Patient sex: M
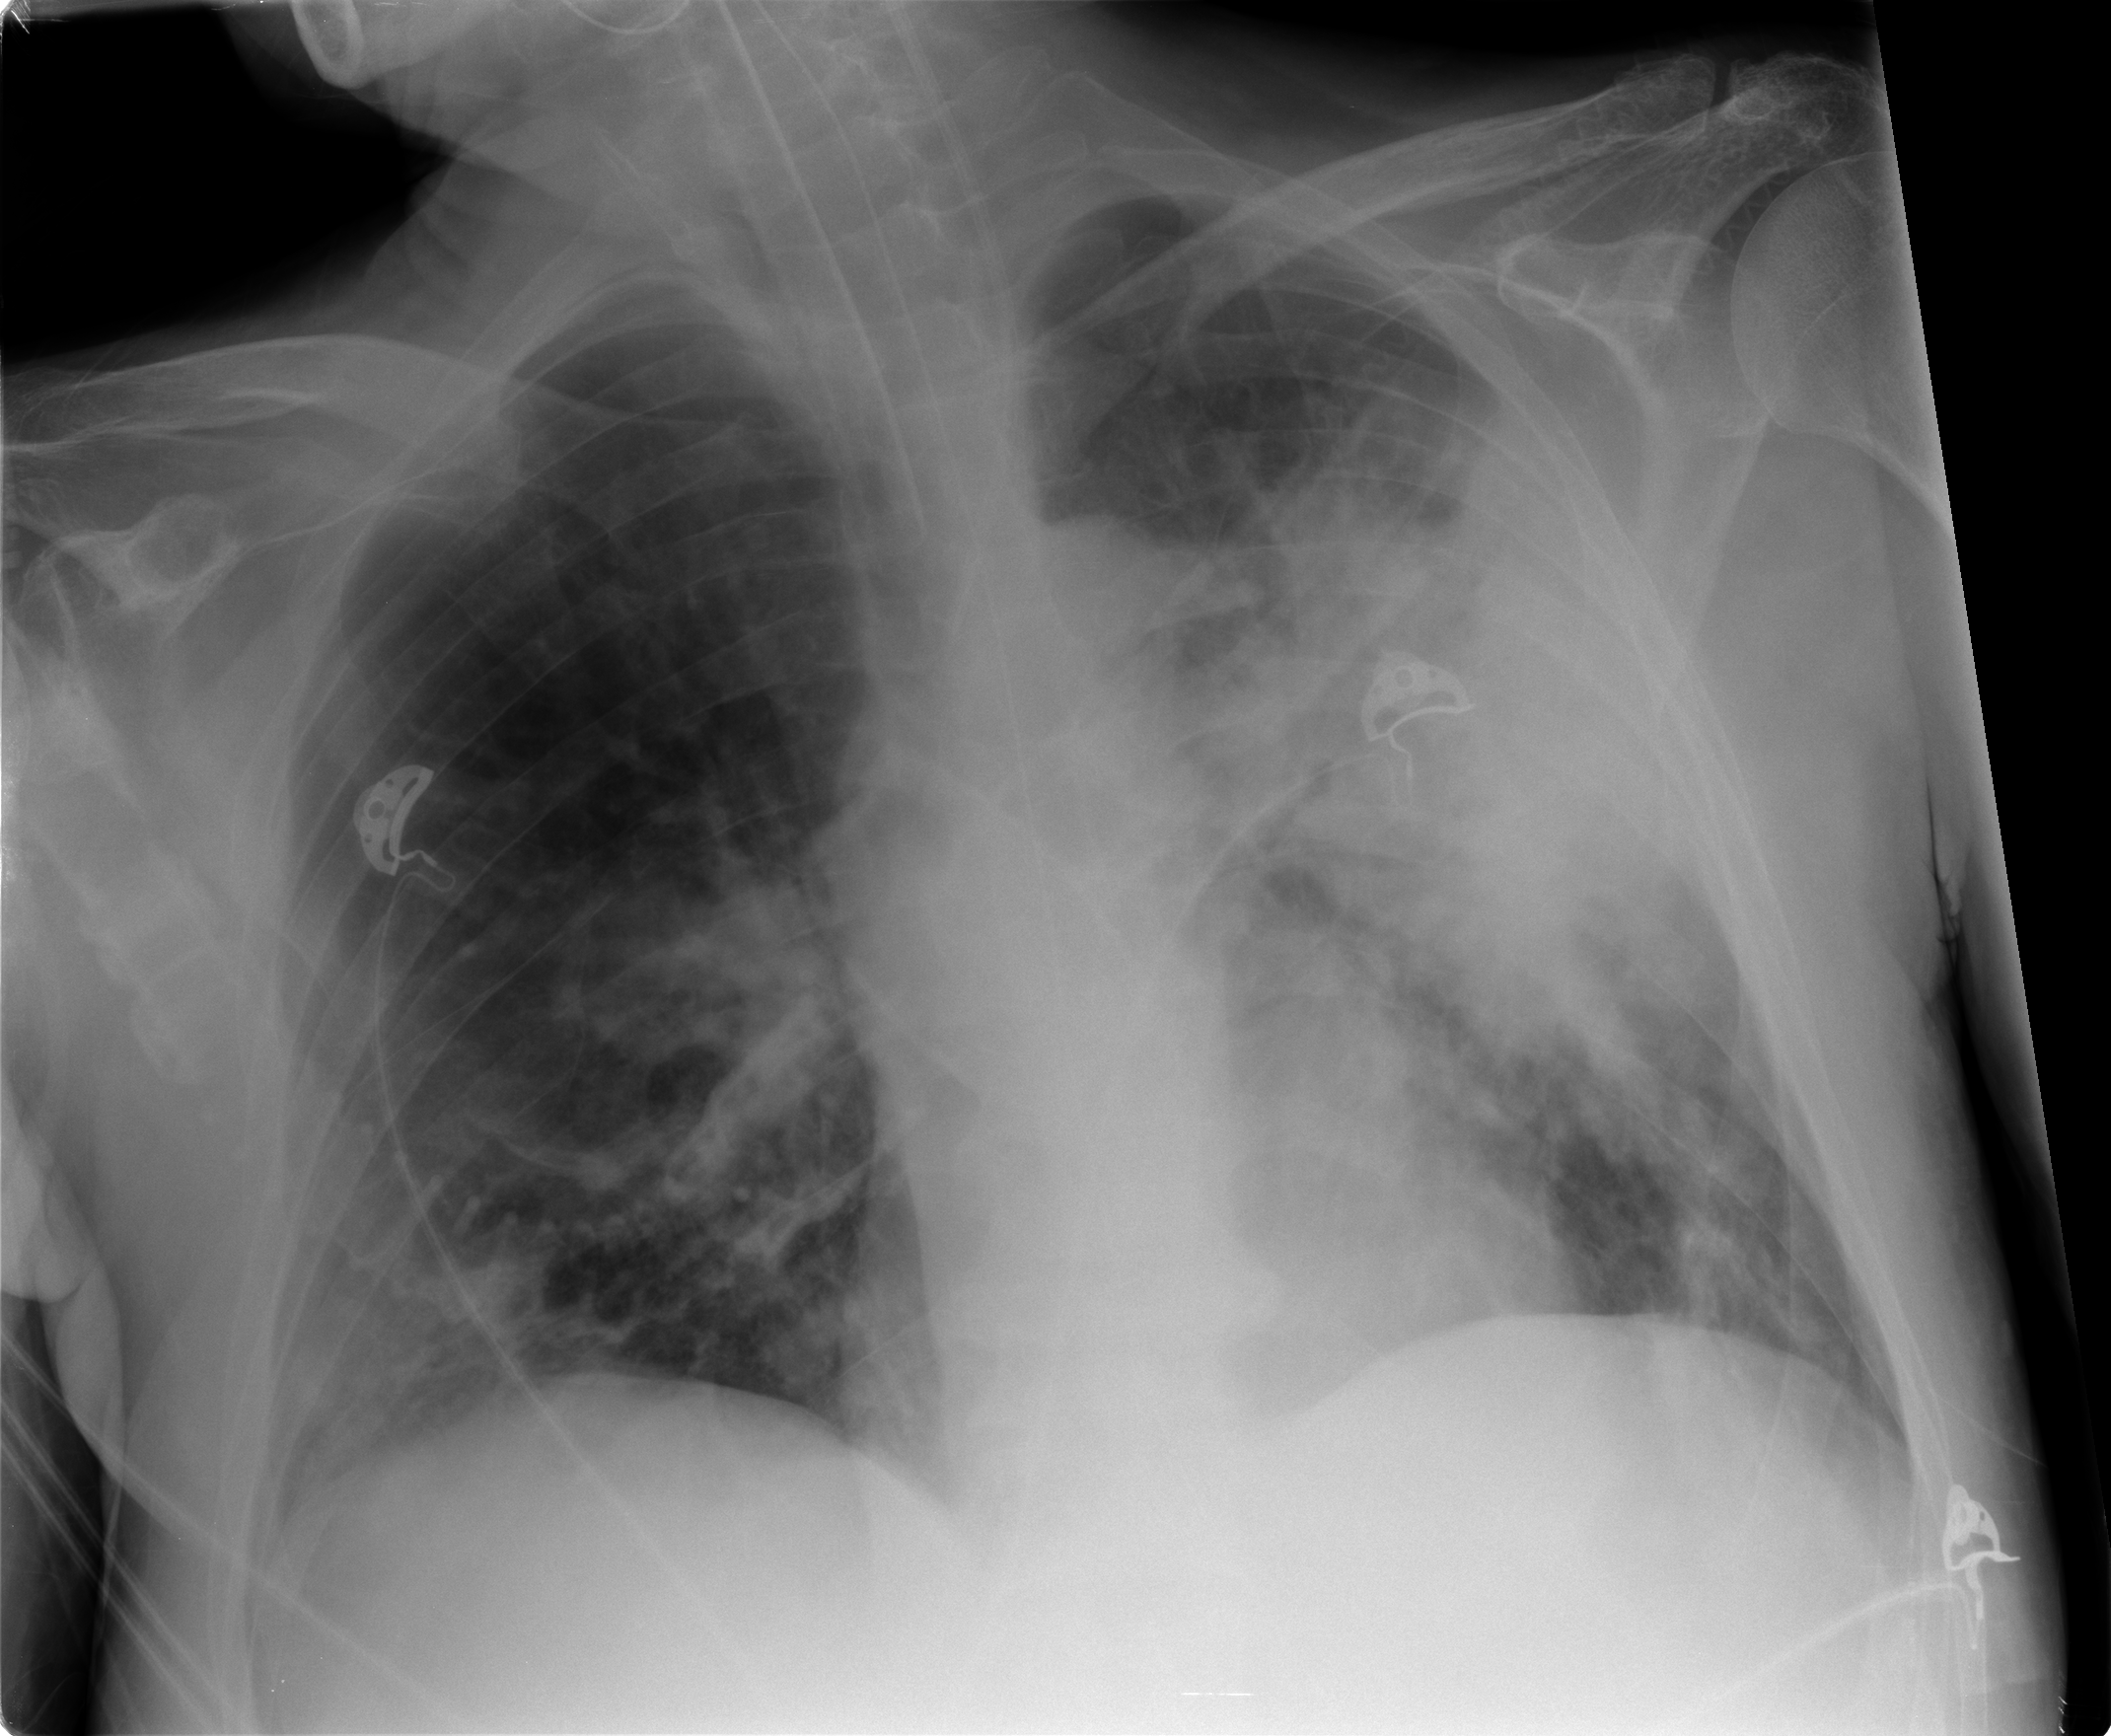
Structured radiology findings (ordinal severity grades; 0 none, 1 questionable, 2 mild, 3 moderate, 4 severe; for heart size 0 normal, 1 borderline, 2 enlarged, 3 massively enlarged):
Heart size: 0
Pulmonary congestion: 0
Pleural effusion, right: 0
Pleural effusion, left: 0
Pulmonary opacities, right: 2
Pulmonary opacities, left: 4
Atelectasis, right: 2
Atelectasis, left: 2